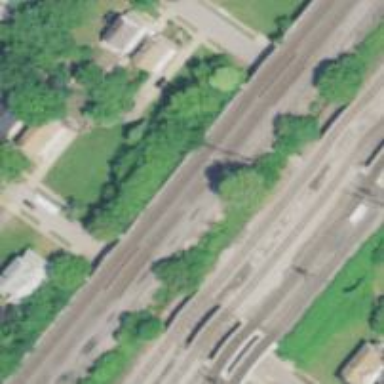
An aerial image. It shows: Railway tracks on embankment.